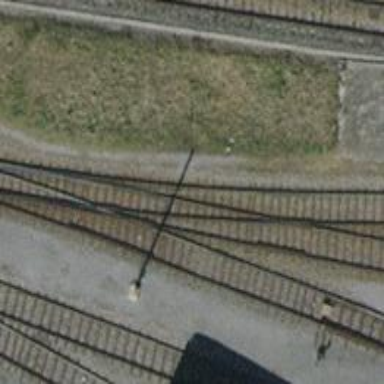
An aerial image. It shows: Railway yard with single rail track. The electrified track has contact line for power supply.